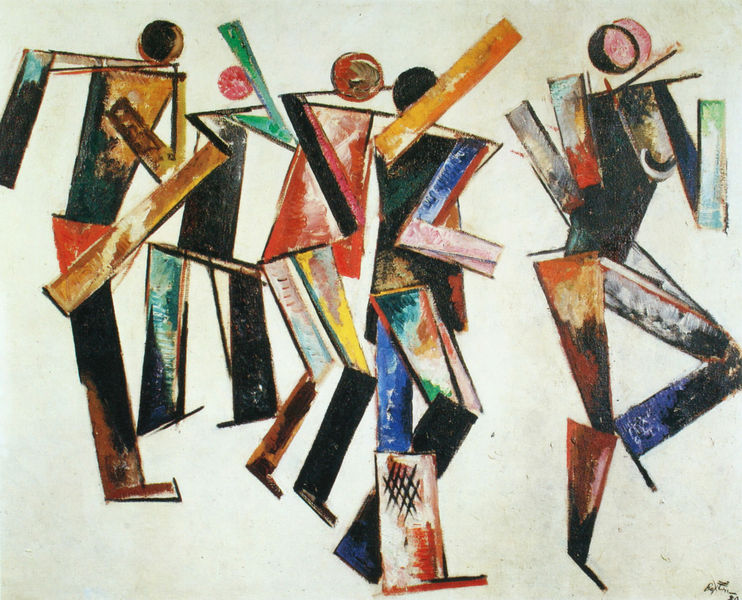
Titel: Fünf Figuren
Künstler: Warwara Stepanowa
Standort: Moskau
Institution: Sammlung Rodtschenko
Schlagwörter: blau, dunkel, gemälde, gelb, grün, kubismus, landschaft, menschen, bewegung, braun, bunt, hell, männer, orange, schwarz, rot, mensch, fünf, tanzen, rosa, rund, farbig, ballett, abstrakt, figuren, rechtecke, rechteck, kreise, dreiecke, umrisslinien, abstrackt, gehende, mänchen